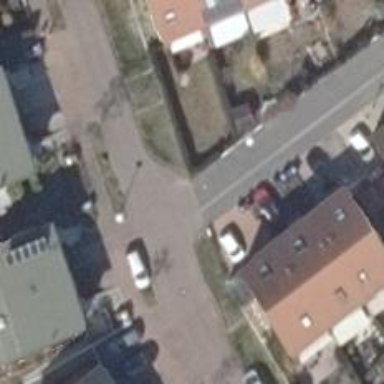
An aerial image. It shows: Asphalt road designated as living street.